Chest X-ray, AP view. Patient: 45 years old, sex M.
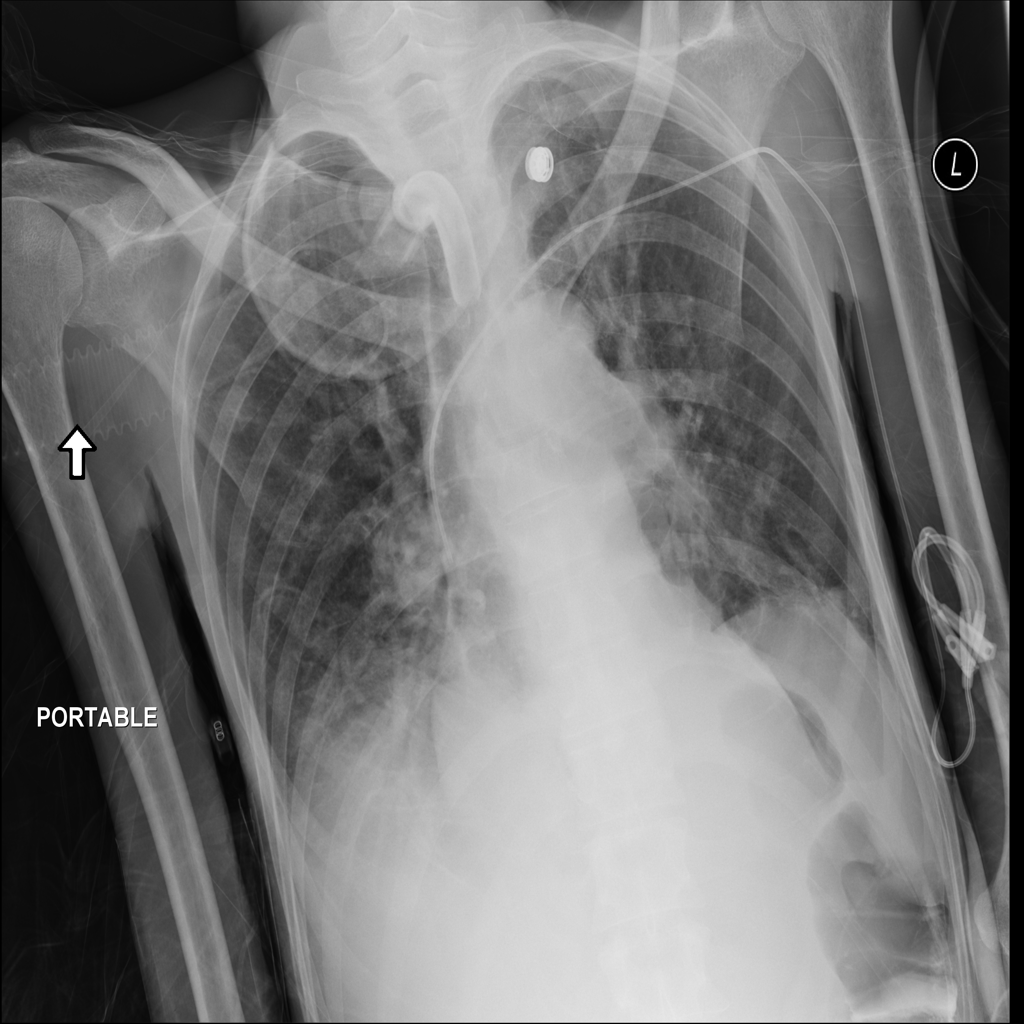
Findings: Infiltration